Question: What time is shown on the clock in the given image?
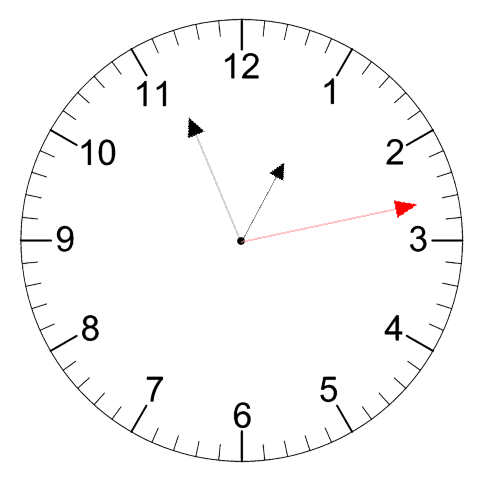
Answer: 12:56:13